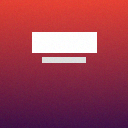
Screen state: on